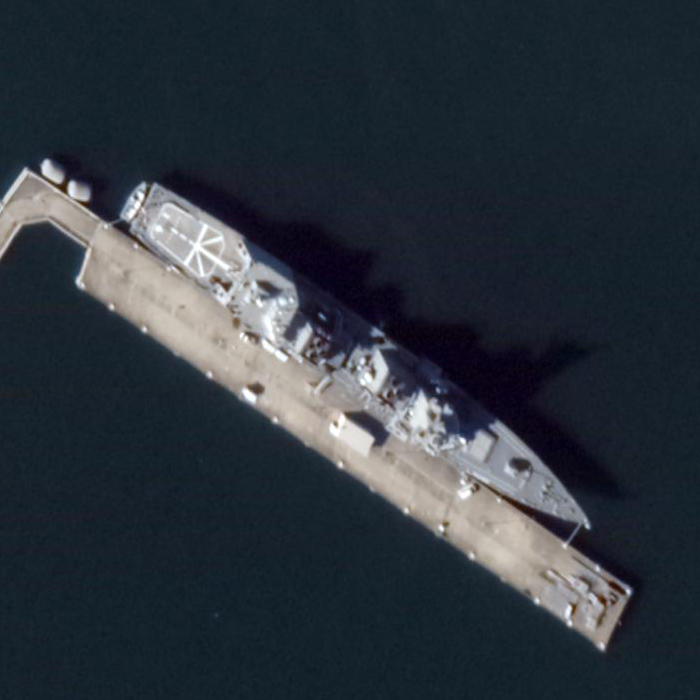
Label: destroyer